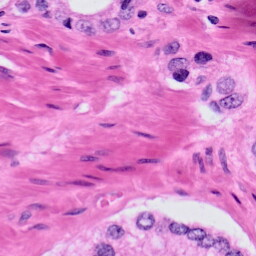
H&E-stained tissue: Prostate